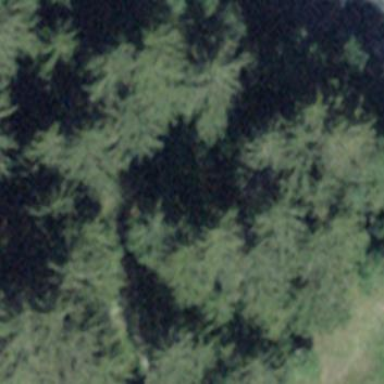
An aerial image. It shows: Deciduous broadleaved woodland.